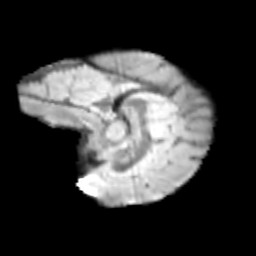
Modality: T2w
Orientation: sagittal
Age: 10
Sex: male
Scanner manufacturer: siemens
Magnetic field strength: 3 T
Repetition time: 3.8 s
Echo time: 0.07 s